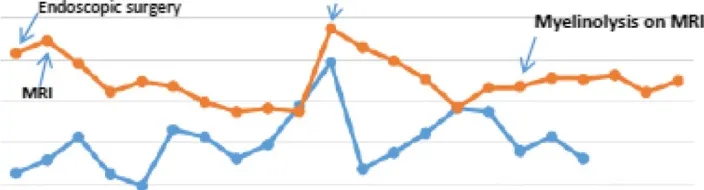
Postoperative fluctuation of serum sodium leves, urine volume and clinical course.
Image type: pathology (immunostaining)